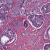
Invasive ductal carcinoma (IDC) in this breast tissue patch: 0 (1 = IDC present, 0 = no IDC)